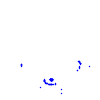
Particle: proton